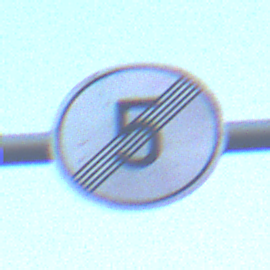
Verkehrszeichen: EndeGeschwindigkeit5
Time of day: Dawn
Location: Outdoor (Urban)
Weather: Clear
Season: NotSpecified
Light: Natural